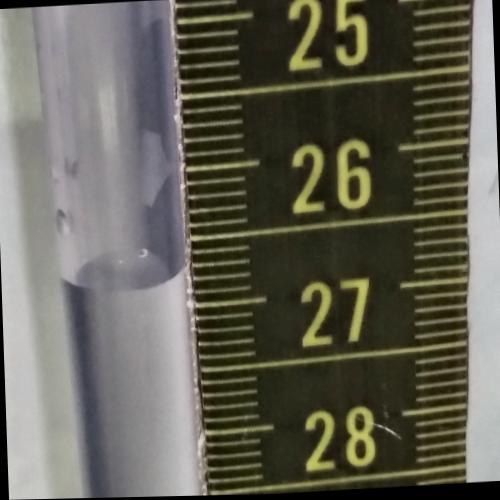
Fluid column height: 26.7 cm